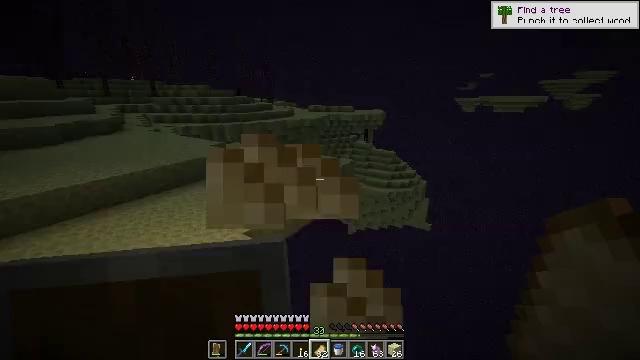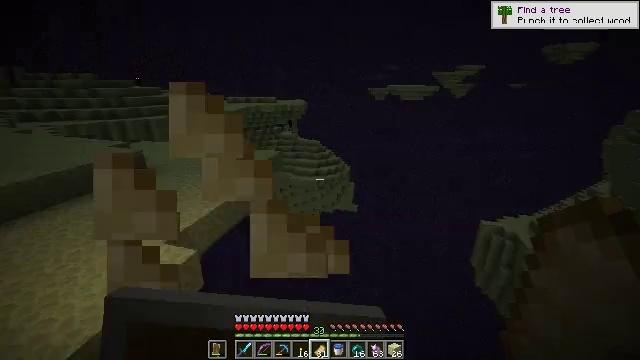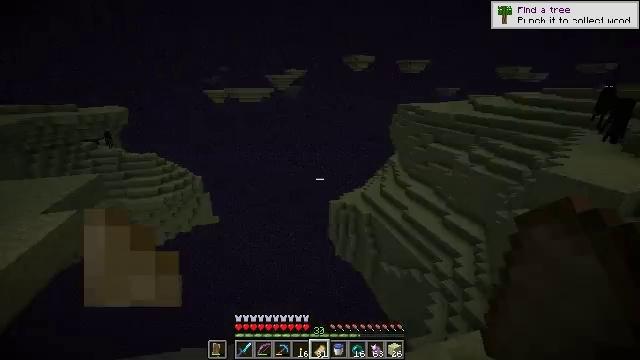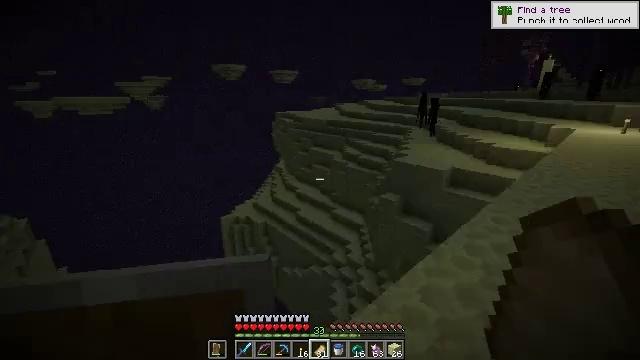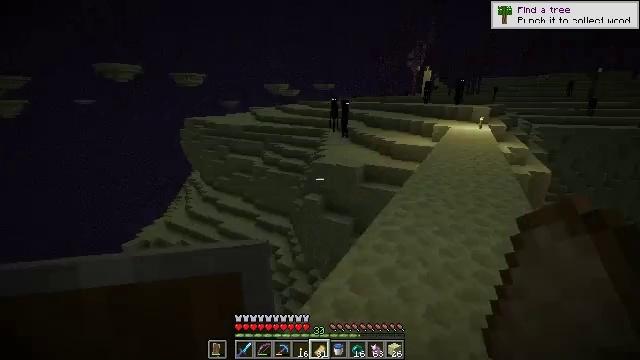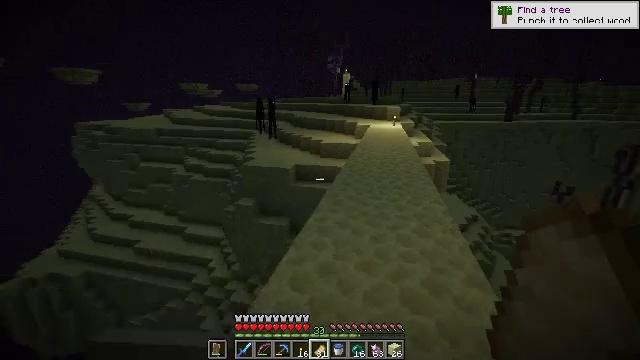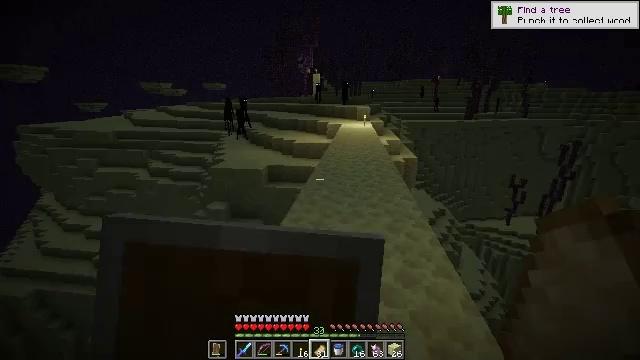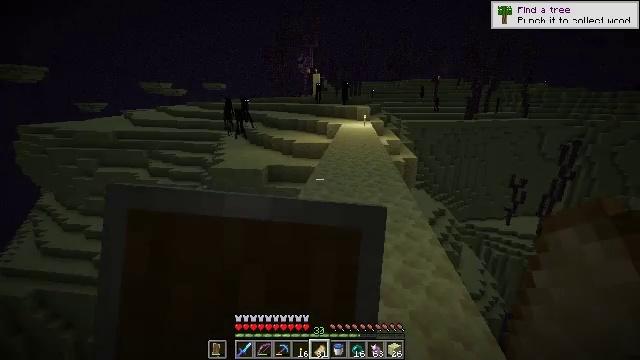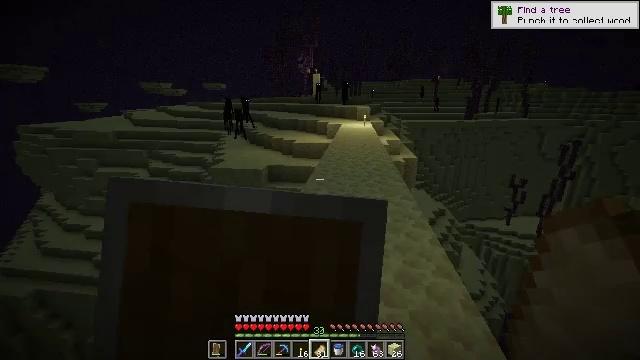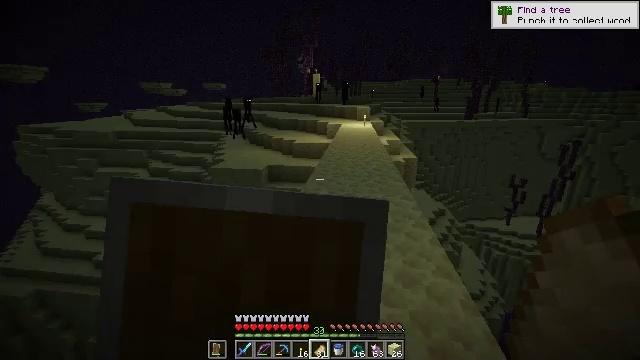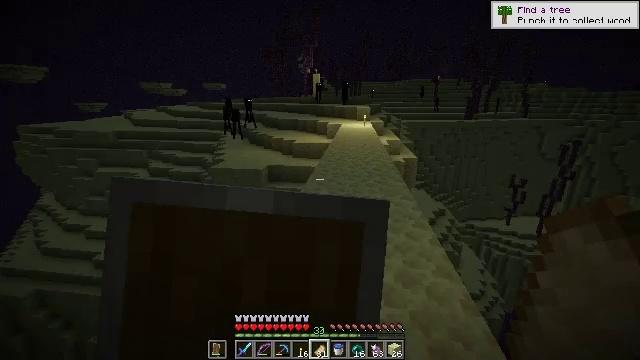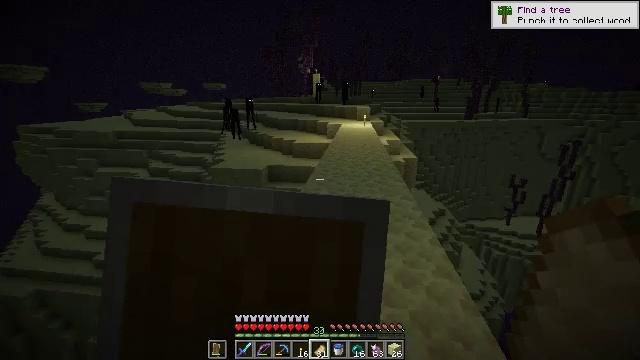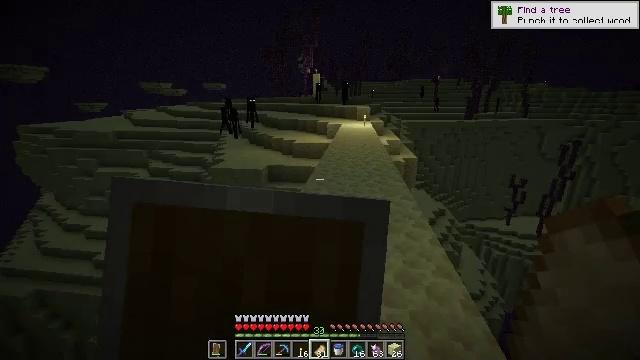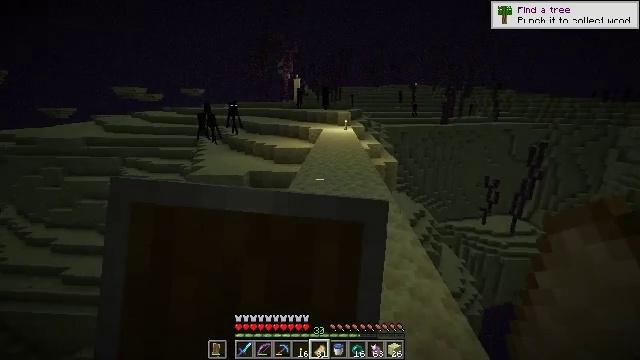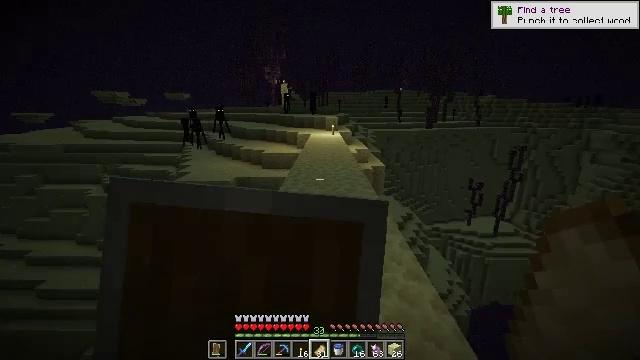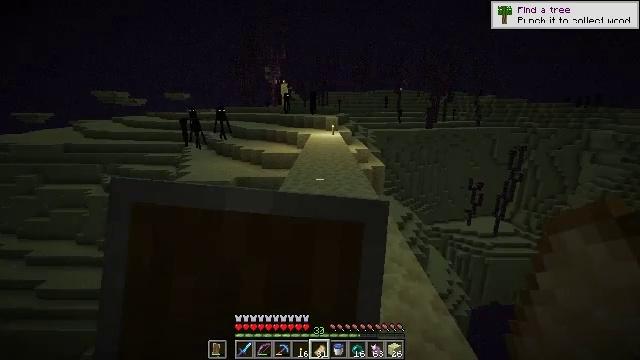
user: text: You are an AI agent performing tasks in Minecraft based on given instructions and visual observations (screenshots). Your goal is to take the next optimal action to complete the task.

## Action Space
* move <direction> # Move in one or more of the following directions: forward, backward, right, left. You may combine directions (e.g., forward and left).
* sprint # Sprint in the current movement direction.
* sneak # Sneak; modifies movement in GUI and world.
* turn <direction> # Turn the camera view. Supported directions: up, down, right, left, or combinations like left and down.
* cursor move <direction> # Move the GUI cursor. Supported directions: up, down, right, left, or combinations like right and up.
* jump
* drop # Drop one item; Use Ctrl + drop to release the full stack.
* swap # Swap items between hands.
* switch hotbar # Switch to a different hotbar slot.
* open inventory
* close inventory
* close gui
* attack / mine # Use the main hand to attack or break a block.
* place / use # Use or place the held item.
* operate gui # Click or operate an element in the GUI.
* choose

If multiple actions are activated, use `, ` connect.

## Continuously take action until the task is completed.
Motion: motion action
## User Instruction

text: Extract end stone with a pickaxe.
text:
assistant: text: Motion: turn right and down, use / place
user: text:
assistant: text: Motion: turn right, use / place
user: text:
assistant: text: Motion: turn right and up, use / place
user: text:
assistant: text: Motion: turn right, use / place
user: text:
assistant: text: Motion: turn right, use / place
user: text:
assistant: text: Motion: turn right, use / place
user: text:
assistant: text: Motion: use / place
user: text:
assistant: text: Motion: use / place
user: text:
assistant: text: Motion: use / place
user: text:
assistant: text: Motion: use / place
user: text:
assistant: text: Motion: use / place
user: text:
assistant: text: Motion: use / place
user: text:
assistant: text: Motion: turn right and up, use / place
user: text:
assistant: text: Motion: turn right and up, use / place
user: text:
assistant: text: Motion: move forward, use / place
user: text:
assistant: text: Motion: move forward, use / place
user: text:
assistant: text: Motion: move forward
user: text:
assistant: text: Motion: move forward
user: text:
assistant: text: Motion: move forward, sprint
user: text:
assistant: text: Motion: move forward, sprint
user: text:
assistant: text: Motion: move forward, sprint
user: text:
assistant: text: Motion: move forward, sprint
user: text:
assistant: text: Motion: move forward
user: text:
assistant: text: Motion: move forward, turn right
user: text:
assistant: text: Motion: move forward
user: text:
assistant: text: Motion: move forward
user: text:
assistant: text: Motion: move forward
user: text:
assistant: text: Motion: move forward
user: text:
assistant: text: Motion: move forward
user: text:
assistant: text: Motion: move forward